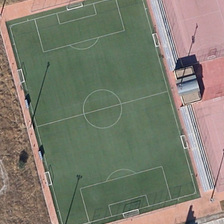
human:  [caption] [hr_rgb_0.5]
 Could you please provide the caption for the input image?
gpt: a football field is near a piece of bareland .

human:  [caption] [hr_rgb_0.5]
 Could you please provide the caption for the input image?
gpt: a football field is near a piece of bareland .

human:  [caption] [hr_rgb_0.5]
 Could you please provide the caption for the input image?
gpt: a football field is near a piece of bareland .

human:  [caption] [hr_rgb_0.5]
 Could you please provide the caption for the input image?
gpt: a football field is near a piece of bareland .

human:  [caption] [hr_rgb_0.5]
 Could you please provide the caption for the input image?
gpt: a football field is near a piece of bareland .